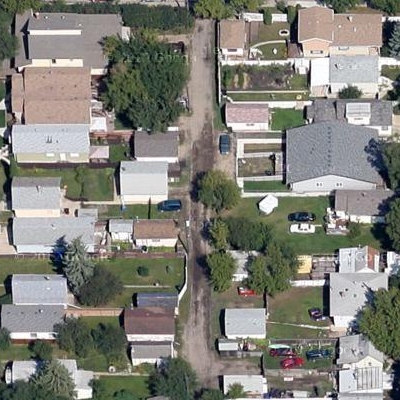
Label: fResident